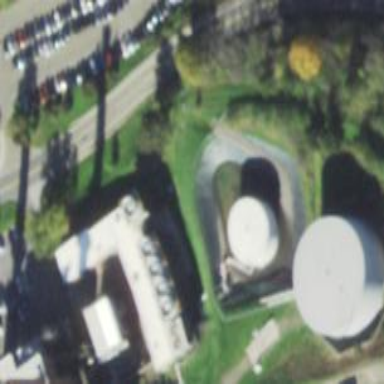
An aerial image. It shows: Building that is part of the water works infrastructure.